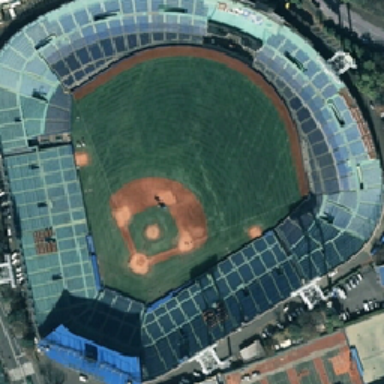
Birds nest stadium is surrounded by vegetation in good order 2 .